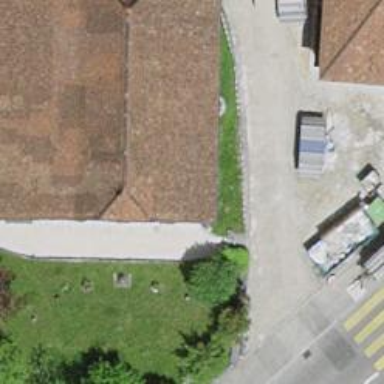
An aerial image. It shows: Museum.